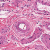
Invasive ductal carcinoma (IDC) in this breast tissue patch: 0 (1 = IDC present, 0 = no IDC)